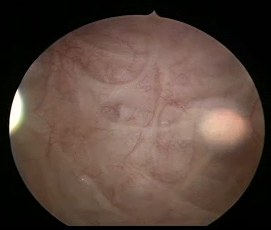
Modality: WLC
Class: Anatomical landmarks
Subclass: Trabeculation
Lesion: L0
Bladder cancer association: No